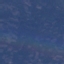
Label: HerbaceousVegetation